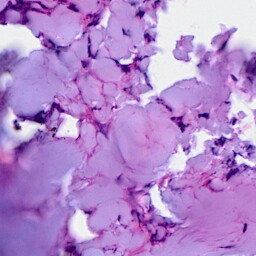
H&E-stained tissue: Breast